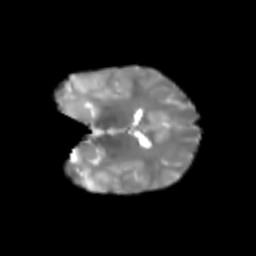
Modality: T2w
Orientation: coronal
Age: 7
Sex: male
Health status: healthy